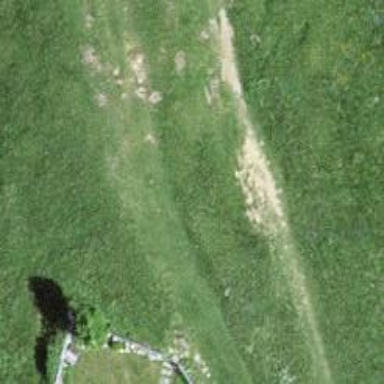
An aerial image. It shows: Path.